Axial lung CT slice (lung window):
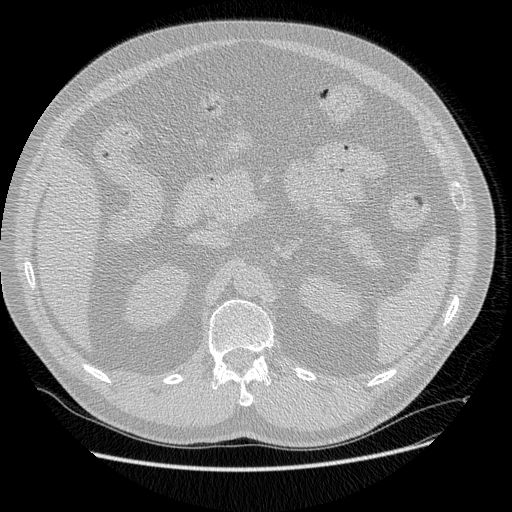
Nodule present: no